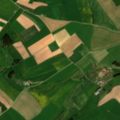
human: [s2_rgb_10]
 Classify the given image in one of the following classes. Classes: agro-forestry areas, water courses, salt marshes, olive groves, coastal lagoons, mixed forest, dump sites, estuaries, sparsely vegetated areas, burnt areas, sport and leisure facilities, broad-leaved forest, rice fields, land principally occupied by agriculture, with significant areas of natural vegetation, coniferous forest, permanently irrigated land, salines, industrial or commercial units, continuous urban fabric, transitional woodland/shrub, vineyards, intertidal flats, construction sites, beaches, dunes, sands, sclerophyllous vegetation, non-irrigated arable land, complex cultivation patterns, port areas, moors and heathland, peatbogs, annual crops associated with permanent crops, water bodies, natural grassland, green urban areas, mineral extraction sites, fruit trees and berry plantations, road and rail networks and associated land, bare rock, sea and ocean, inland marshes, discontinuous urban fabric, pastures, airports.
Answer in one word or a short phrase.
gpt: non-irrigated arable land, pastures, complex cultivation patterns, land principally occupied by agriculture, with significant areas of natural vegetation